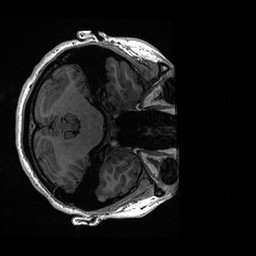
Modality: T1w
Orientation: axial
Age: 19
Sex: female
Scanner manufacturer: ge
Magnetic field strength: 3 T
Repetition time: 0.006952 s
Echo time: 0.00292 s